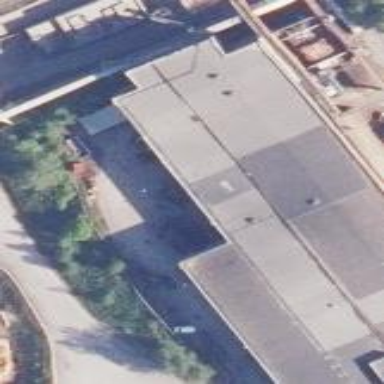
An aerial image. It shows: Generic building.